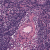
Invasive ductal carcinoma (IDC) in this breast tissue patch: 0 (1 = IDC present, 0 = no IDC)